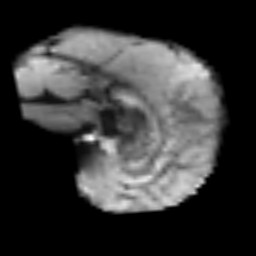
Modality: T2w
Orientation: sagittal
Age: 69
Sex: male
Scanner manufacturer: siemens
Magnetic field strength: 3 T
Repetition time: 3.2 s
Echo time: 0.081 s